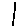
Label: line